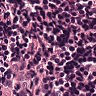
Metastatic tissue present: no